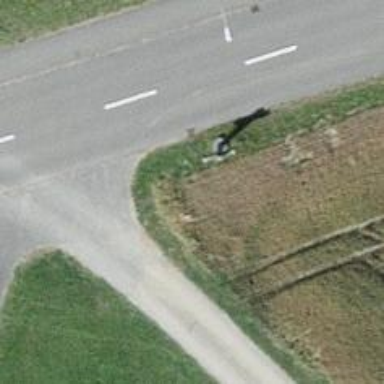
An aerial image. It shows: Wayside cross with historic significance.